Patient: sex F, age 26
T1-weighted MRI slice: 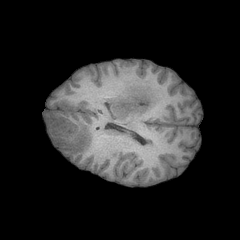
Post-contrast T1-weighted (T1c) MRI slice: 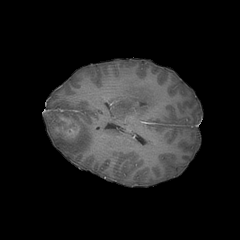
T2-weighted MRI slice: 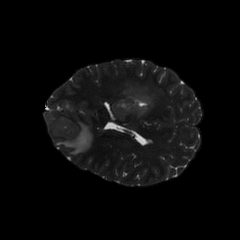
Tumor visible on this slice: yes
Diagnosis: Glioblastoma, IDH-wildtype
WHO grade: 4